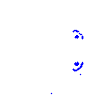
Particle: electron